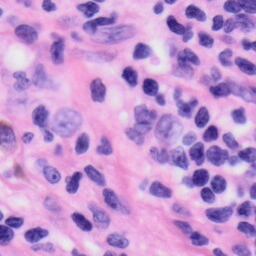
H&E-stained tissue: Skin